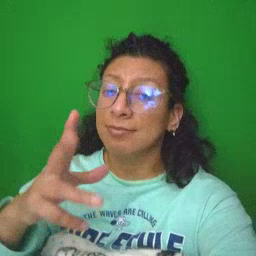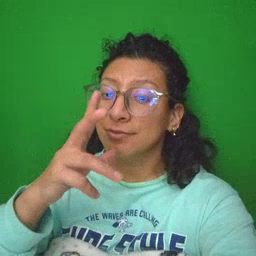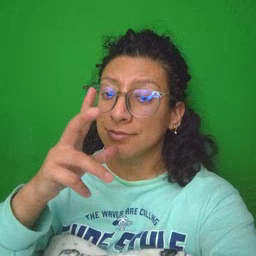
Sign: hen